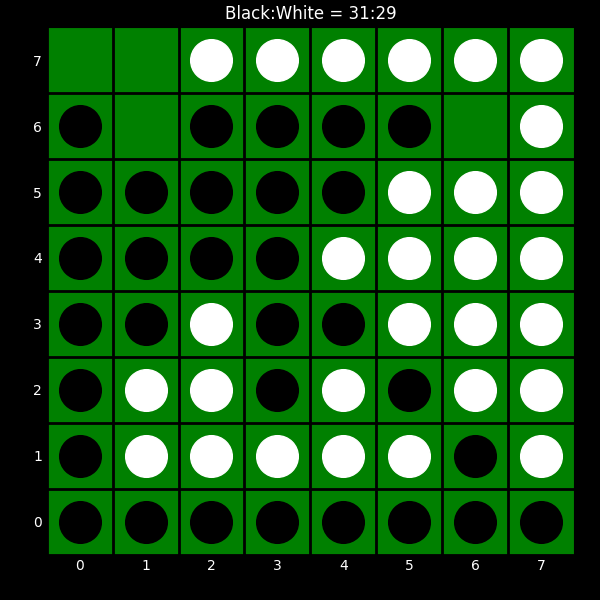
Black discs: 31
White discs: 29